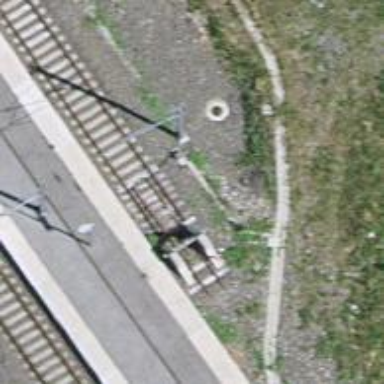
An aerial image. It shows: Railway buffer stop.